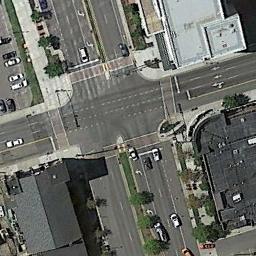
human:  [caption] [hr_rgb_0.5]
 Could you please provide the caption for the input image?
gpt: There are several cars at the intersection .

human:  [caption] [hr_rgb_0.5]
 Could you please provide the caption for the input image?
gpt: There aren't many cars at the intersection .

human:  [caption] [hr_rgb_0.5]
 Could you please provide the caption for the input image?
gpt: An intersection with normal traffic is between some buildings and a parking lot .

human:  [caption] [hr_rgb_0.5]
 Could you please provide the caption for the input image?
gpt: There are several moving vehicles on the road at the intersection, There are many buildings and some trees around the intersection, And many cars are parked in the open space beside the intersection .

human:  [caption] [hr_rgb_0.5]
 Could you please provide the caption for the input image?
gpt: There are two black buildings beside the intersection .